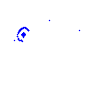
Particle: proton